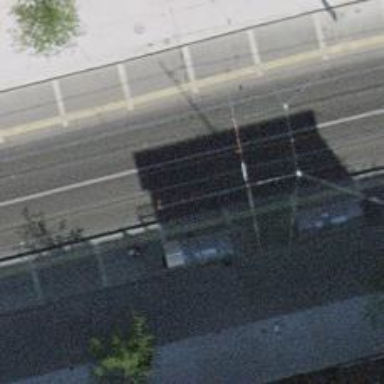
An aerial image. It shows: Tram stop with stop position for public transport.